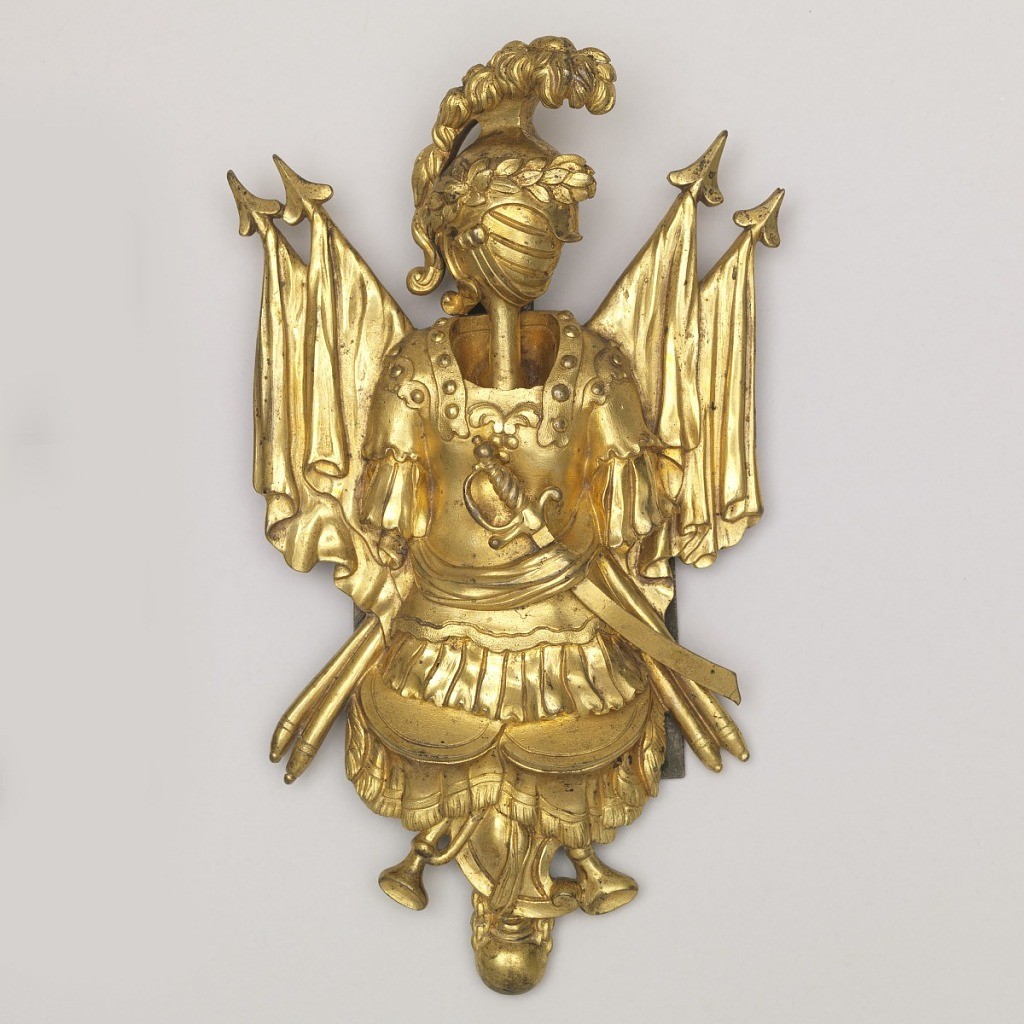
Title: Calendar holder
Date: ca. 1740
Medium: fire-gilt bronze
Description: Trophy composed of military attributes.